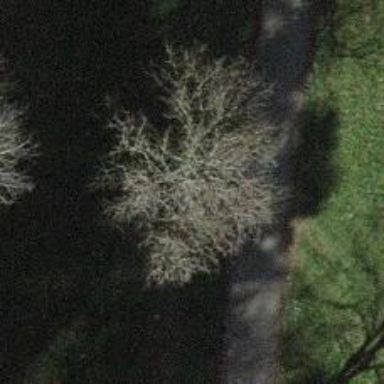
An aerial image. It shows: Row of trees in natural setting.